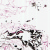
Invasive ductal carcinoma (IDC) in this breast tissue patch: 0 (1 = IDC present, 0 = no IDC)